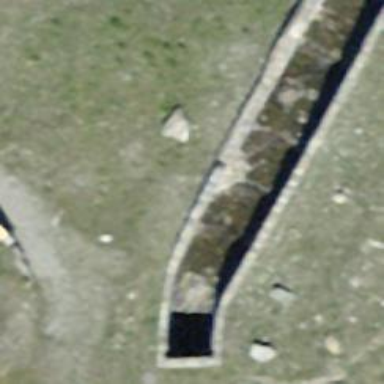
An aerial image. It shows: Retaining wall.